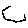
Label: hexagon